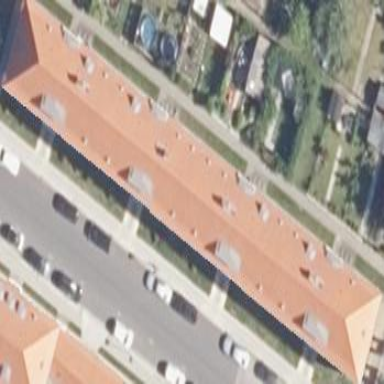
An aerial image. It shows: Charming apartment building with red hipped roof.